Question:
I am making a simple public cashbook DB table to calculate how much my friends and I paid for having meal together.
My first table was only a single table and it had a column "person" with non-atomic values, so I divided my table into two tables like above.
But I'm not sure this is normalized enough. Is there any functional dependency which should be normalized but I don't know its existence?
(I'm going to use MySql but you can answer me with any kind of DBMS.)
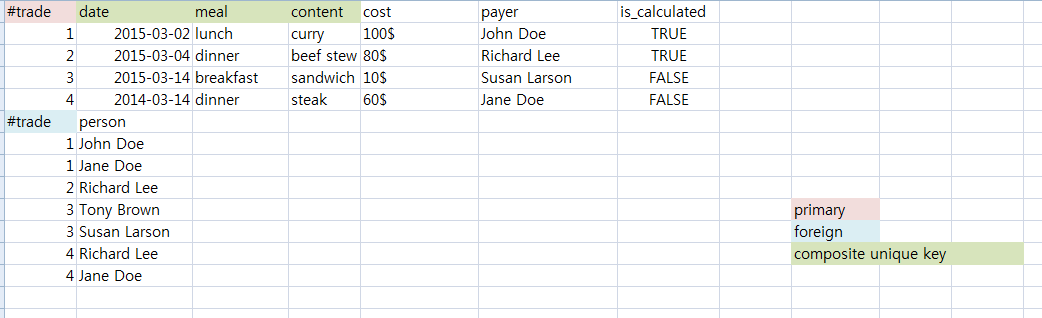
Answer: Normalization requires knowing functional dependencies (FDs) and join dependencies (FDs). You didn't give them.
We can only tell you the FDs and JDs if we know exactly what is "the relationship that I wanted to express" (ie predicate) for each table (ie to the point where we could look at a situation and know for every possible row whether it makes a true proposition from the predicate and so belongs in the table) and exactly what possible situations can arise (via "business rules" about possible application situations, equivalent to constraints on possible database states).
You didn't give FDs. You just gave one candidate key (CK) and a "unique key". But you can't determine some or all the CKs without knowing certain things about the FDs. So when you give CKs that's the same as saying there are and are not certain FDs. You need to tell us what you have given us when you give some column sets labelled PK or "unique key": Is a "unique key" a CK (containing no smaller unique subset) or just a superkey (unique)? Did you give all the CKs or could there be others? Could there be other superkeys than the supersets of the given ones? It is most helpful if you just tell us exactly which FDs you know hold (via a minimal cover) and which you know don't hold.
I have no idea what 'is_calculated' is for.
Maybe a given 'date' and 'meal' pair has exactly one 'content'?
You really need to check each possible set of columns to see whether it functionally determines each other column. Ie whether for each database state a subrow of values for the set of columns only appears with one value for the column. We can only guess without a clear understanding of your predicates and your application. You can reduce work by the following: If a set of columns is unique then its supersets determine all other columns. If a set of columns is minimally unique (is a CK) then none of its smaller subsets determine all other columns. You can look for counterexamples to putative FDs, where two rows can have the same subrow of values for a putative determinant but have different values for a putative determined attribute. Armstrong's axioms generate all the FDs implied by given ones.
Normalization to 4NF and 5NF involves splitting table into multiple tables to eliminate JDs that aren't implied by CKs. A table's predicate can be expressed as the AND of others exactly when a JD holds corresponding to the predicates' column sets. A relation is in 5NF when every conjunct in every JD overlaps some other one on at least a CK. (Fagin's membership algorithm.)
If you care about constraints, did you lose one when you went from one table to two?